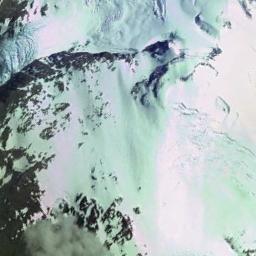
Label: snowberg